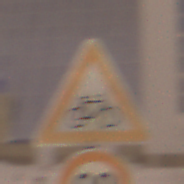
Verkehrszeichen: RadverkehrLinks
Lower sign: Geschwindigkeit80
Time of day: Night
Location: Outdoor (Urban)
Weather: Overcast
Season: Winter
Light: Artificial